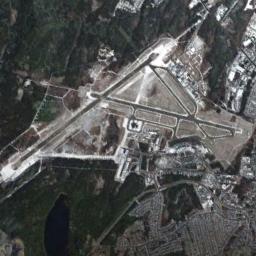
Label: airport